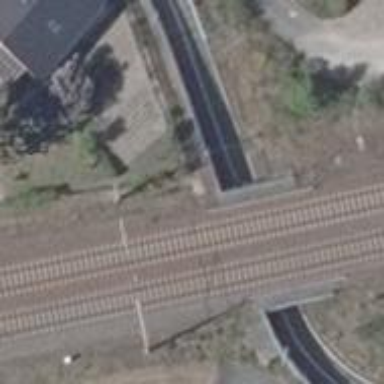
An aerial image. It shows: Bridge over electrified railway with contact line.